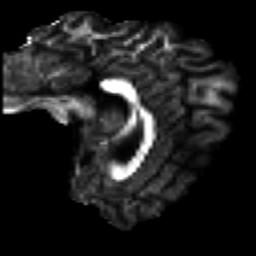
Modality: FA
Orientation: sagittal
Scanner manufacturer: ge
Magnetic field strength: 3 T
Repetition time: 7.98 s
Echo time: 0.0701 s